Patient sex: M
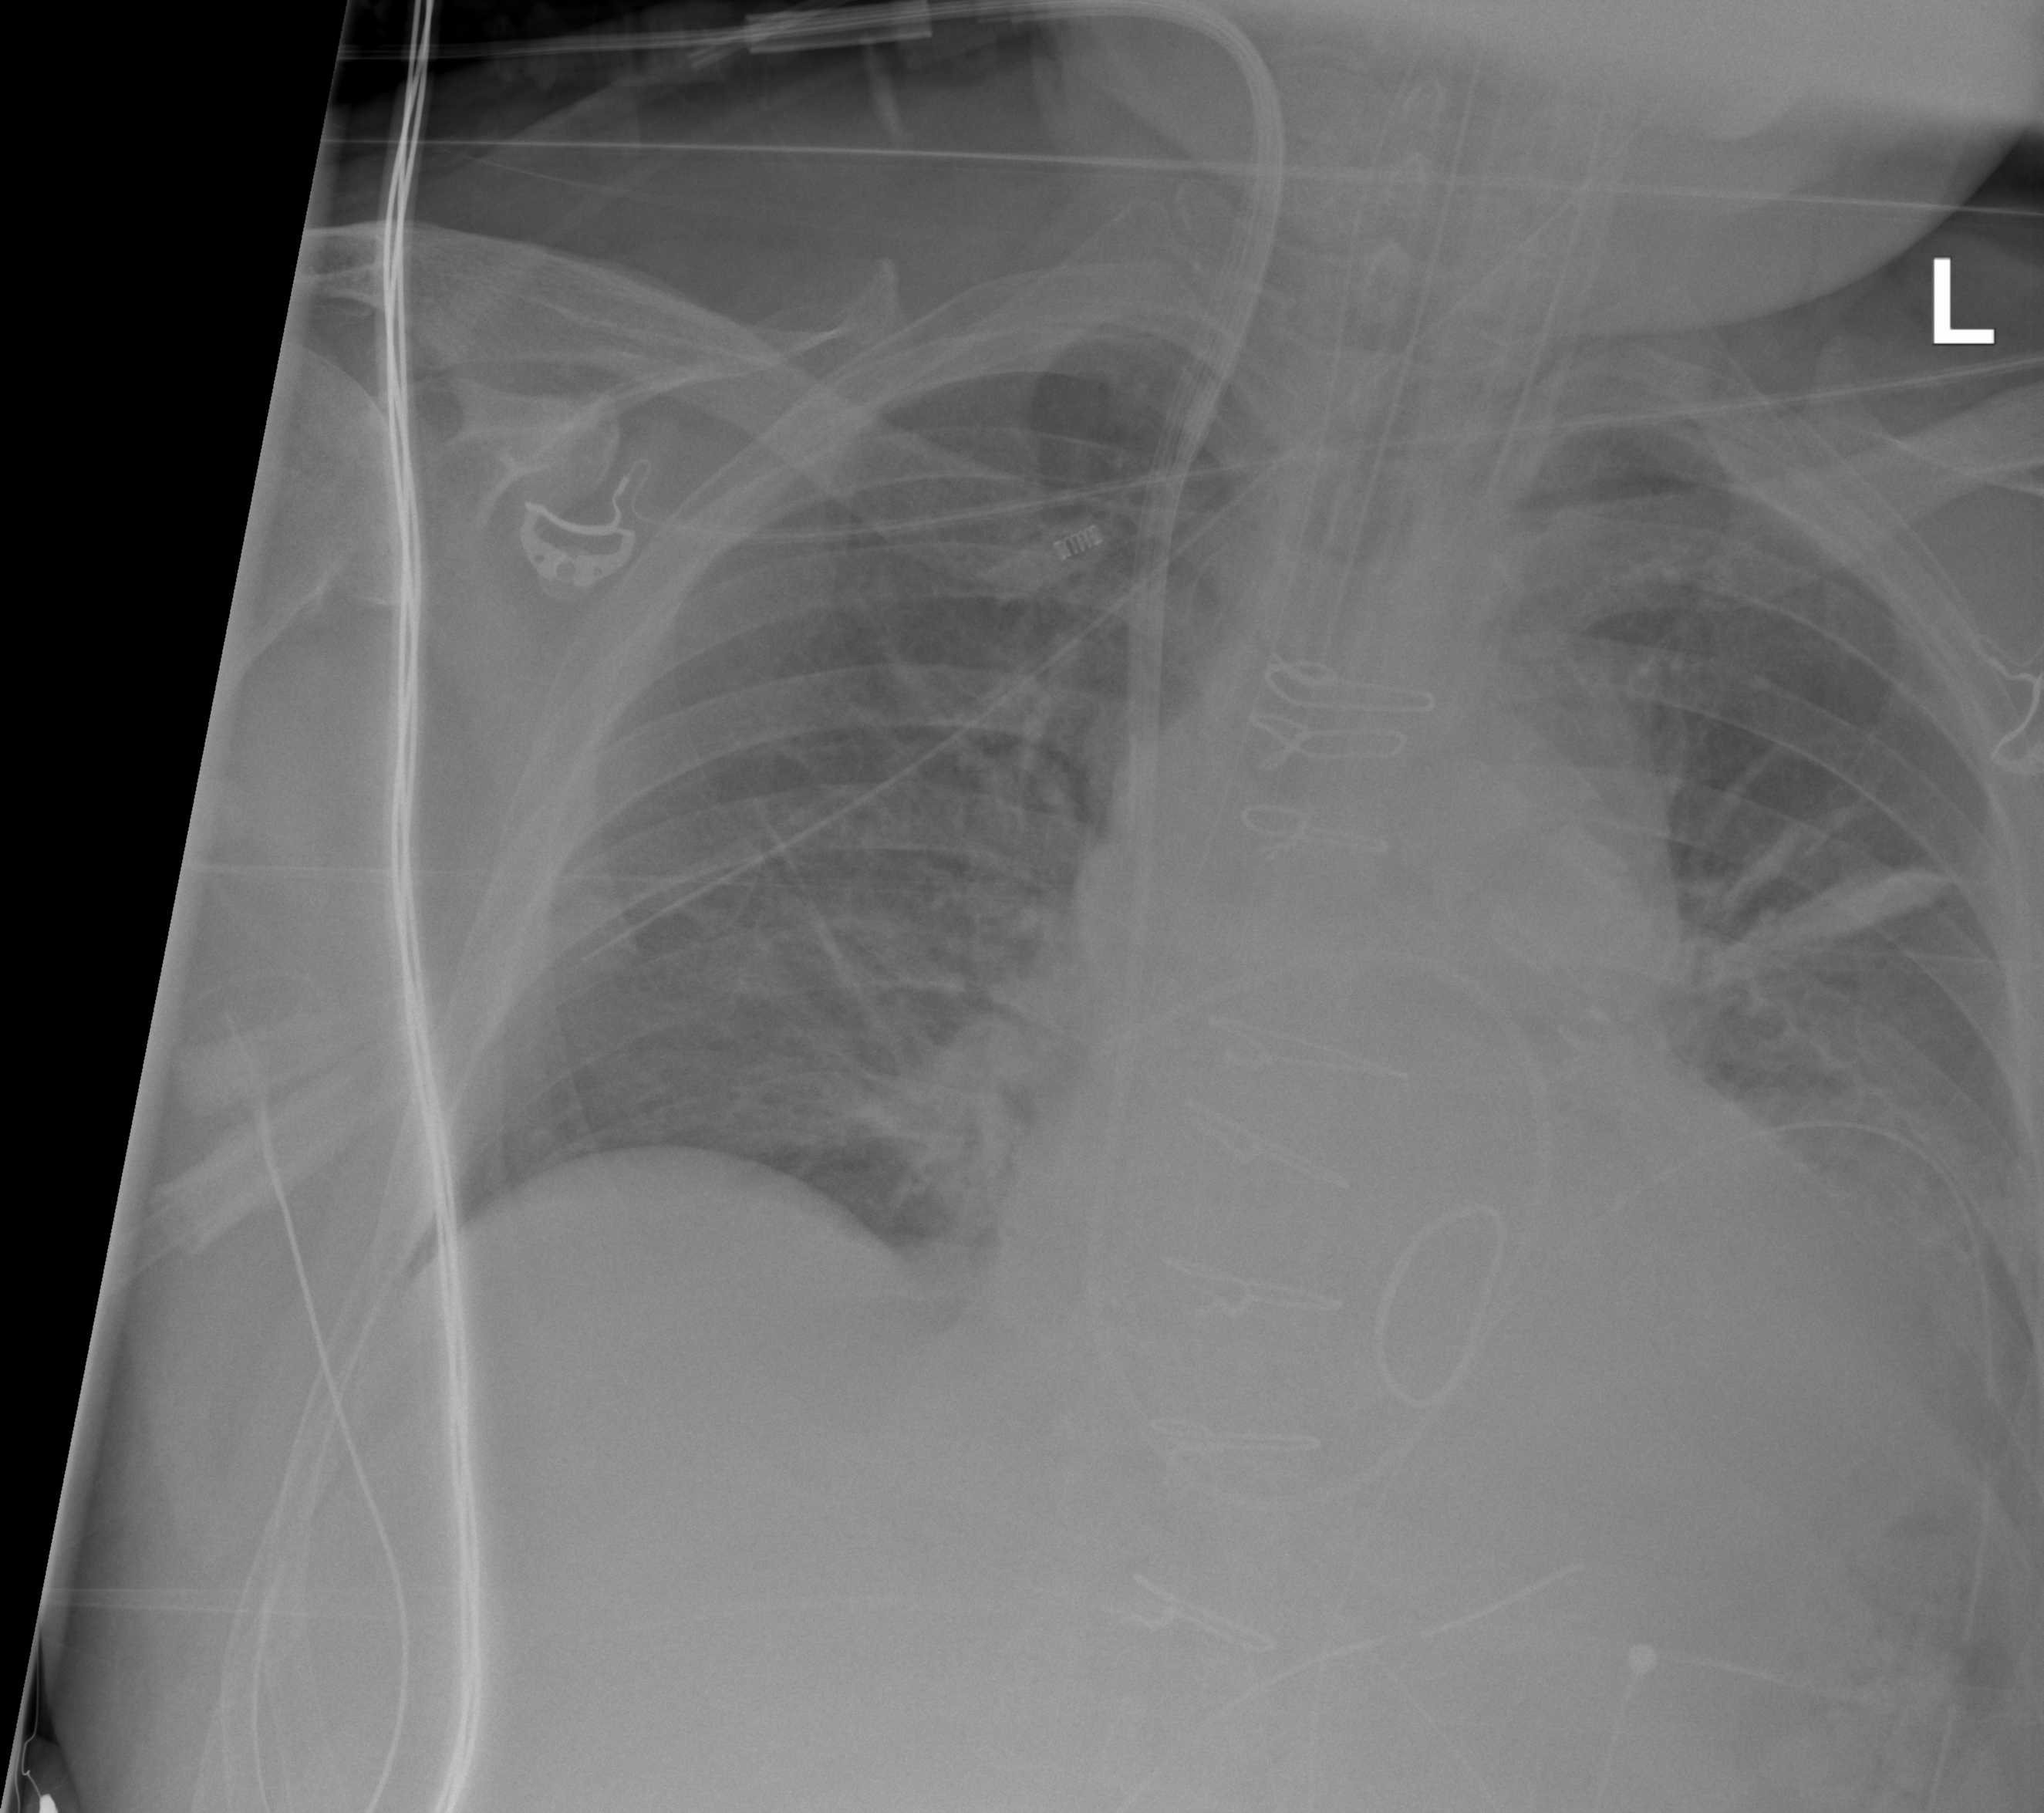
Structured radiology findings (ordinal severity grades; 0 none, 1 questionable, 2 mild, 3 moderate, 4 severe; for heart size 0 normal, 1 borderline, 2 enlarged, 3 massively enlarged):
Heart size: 2
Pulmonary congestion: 2
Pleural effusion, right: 0
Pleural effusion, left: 2
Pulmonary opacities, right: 1
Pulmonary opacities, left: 1
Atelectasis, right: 2
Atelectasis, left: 2